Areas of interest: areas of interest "Scenic Spot"
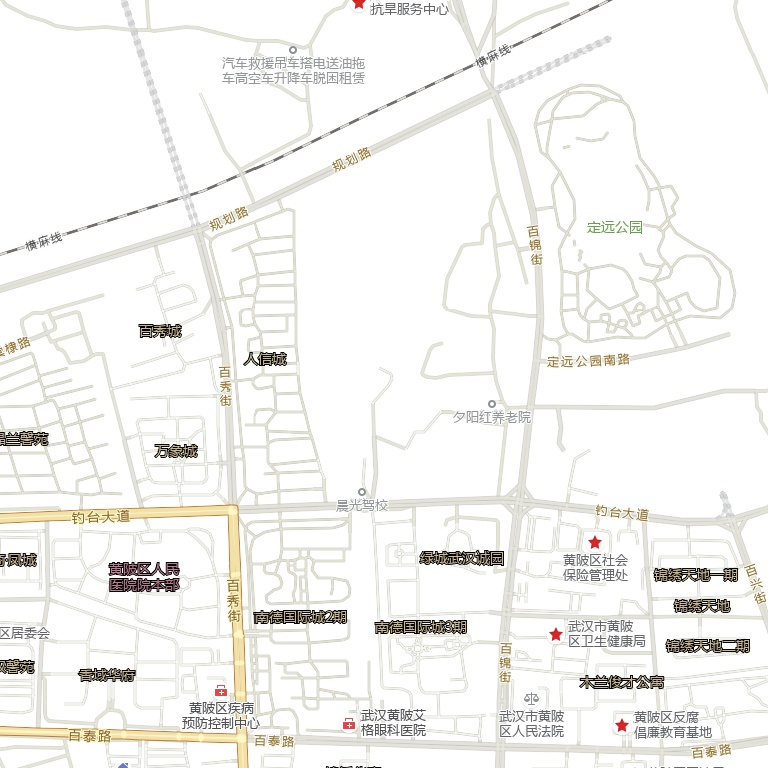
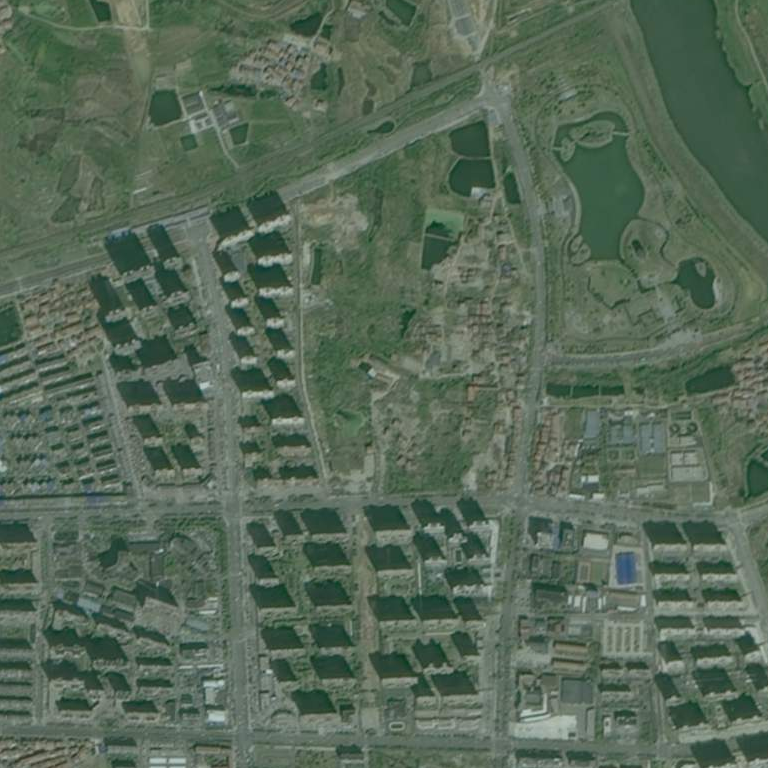